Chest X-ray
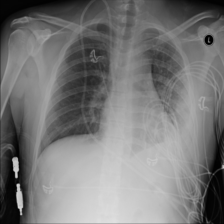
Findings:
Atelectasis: negative
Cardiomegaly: negative
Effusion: negative
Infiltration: positive
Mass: negative
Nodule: negative
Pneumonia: negative
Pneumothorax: negative
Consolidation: negative
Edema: negative
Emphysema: negative
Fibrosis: negative
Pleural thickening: negative
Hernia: negative